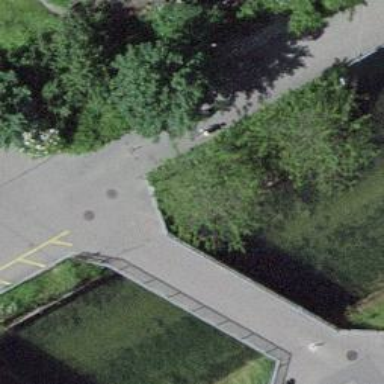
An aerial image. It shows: Bridge that is man-made.